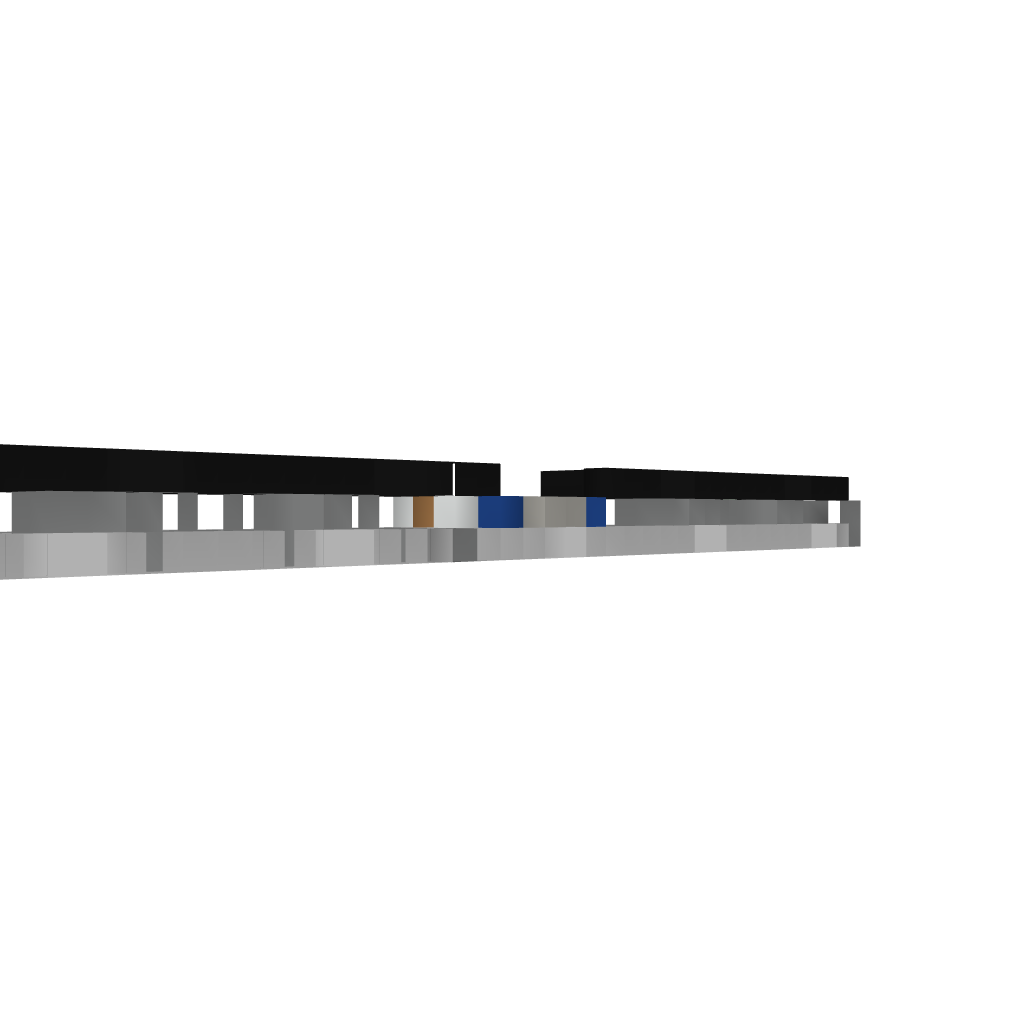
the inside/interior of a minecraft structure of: Firework machine!